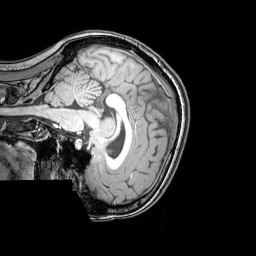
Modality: T1w
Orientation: sagittal
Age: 24
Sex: female
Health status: healthy
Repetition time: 0.081 s
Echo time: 0.037 s